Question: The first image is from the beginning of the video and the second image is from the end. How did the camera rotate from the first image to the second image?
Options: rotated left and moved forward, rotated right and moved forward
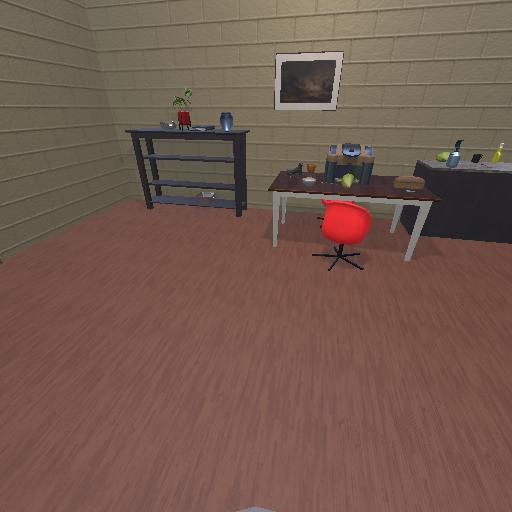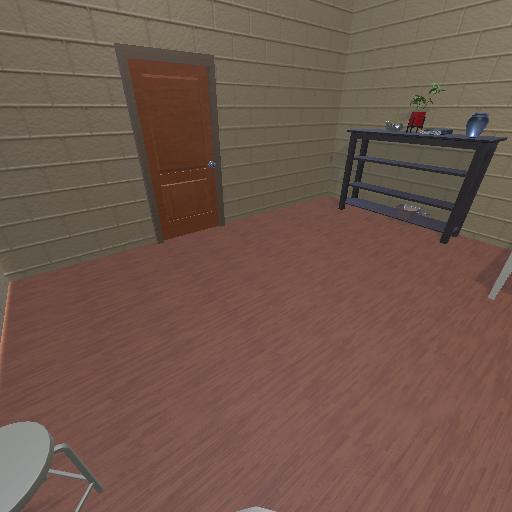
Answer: rotated left and moved forward